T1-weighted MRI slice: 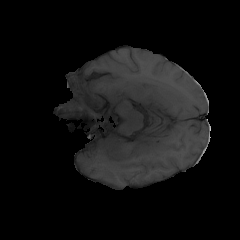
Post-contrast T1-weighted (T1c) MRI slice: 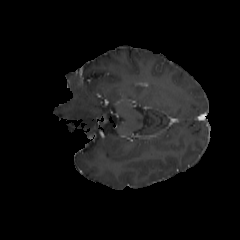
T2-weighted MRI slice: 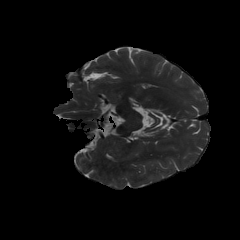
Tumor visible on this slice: no